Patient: sex M, age 51
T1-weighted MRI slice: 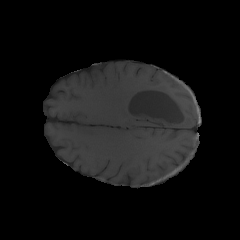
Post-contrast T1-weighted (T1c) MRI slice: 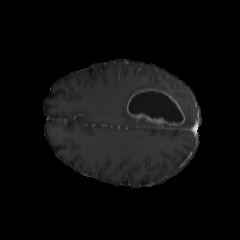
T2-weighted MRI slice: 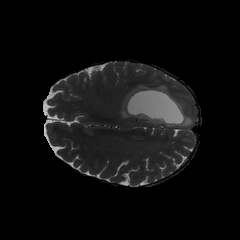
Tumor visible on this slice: yes
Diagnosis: Glioblastoma, IDH-wildtype
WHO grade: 4